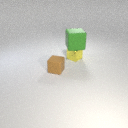
small brown rubber cube in front of small yellow metal cube